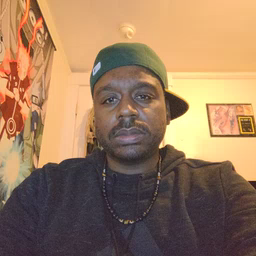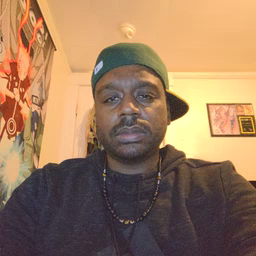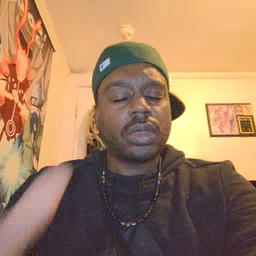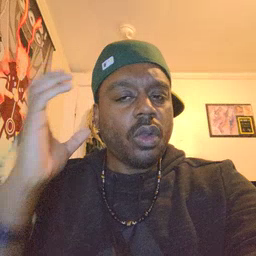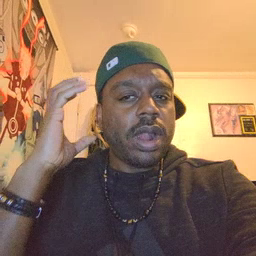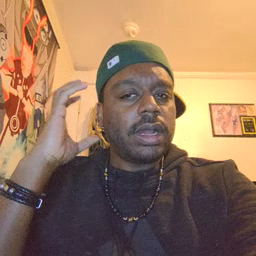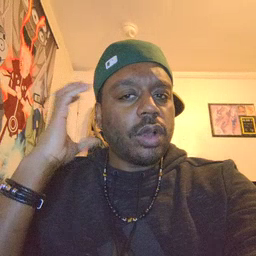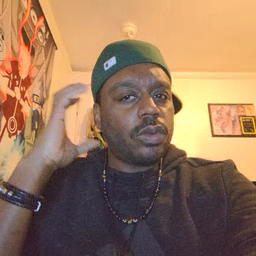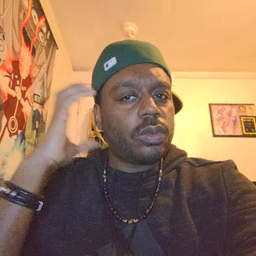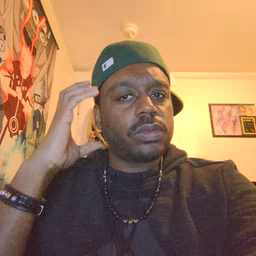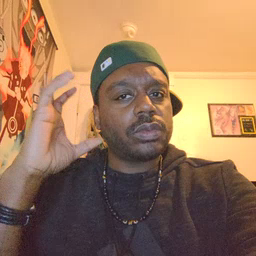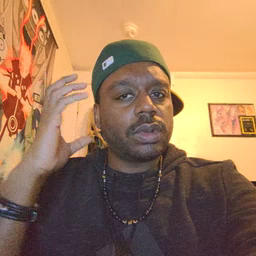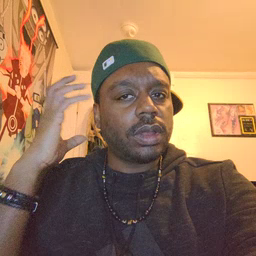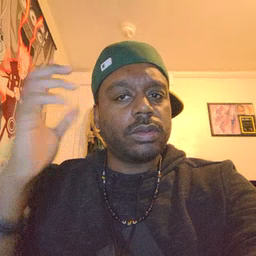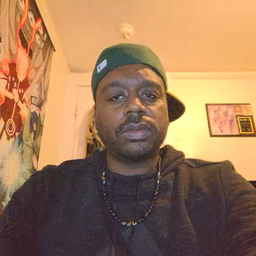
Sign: radio